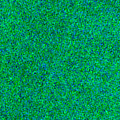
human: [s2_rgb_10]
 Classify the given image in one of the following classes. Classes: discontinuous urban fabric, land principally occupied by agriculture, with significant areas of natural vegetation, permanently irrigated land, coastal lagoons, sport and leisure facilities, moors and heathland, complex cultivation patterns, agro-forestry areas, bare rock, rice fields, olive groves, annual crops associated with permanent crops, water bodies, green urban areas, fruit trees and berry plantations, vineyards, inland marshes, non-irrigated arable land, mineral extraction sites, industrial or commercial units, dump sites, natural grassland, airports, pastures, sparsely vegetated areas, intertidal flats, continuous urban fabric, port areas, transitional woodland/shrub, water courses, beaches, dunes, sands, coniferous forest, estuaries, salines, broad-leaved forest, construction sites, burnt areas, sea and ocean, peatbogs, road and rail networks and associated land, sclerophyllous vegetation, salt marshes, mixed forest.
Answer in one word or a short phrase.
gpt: sea and ocean